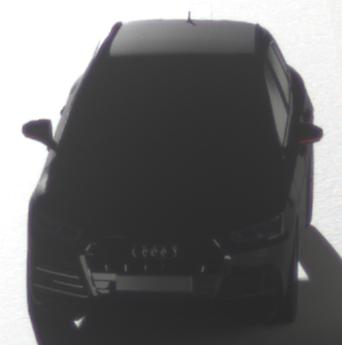
Make: Audi
Model: Q5 45 TFSI
Detailed model: Q5 (FY)
Model produced from: 2019/01
Model produced until: 2019/05
Doors: 5
Color: black
Road condition: dry road
Daytime: sunrise or sunset
Contrast: high contrast